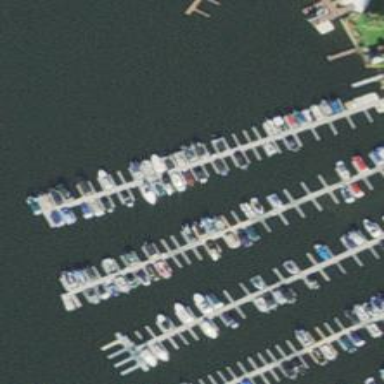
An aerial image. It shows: Man-made pier.